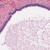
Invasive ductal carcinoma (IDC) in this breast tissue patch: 0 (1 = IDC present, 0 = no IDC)